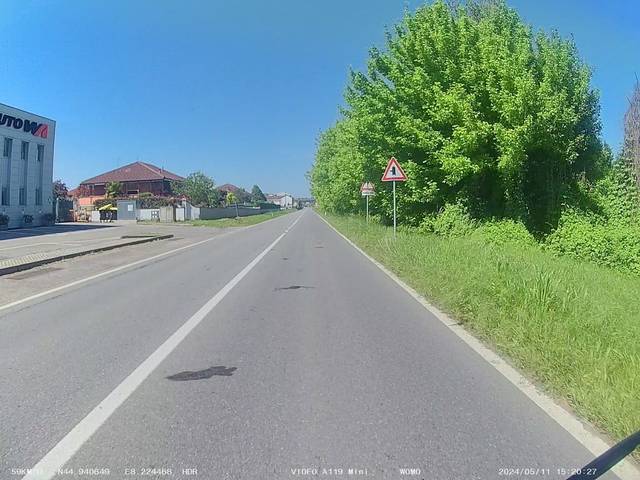
Region: Italy
Coordinates: 44.941, 8.224